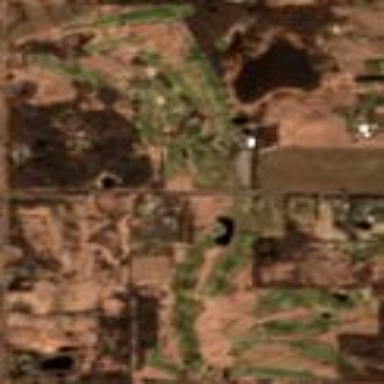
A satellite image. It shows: Golf course surrounded by greenery.